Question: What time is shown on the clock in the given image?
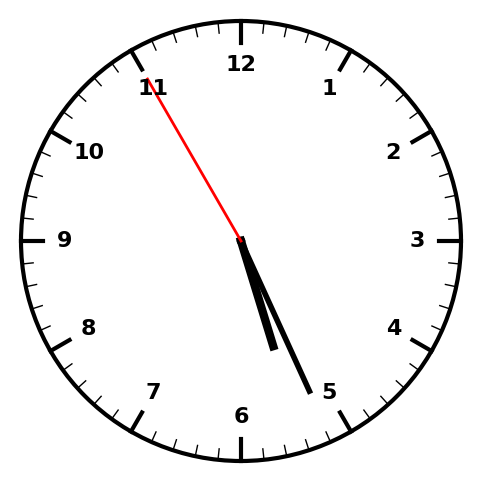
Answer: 05:25:55